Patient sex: M
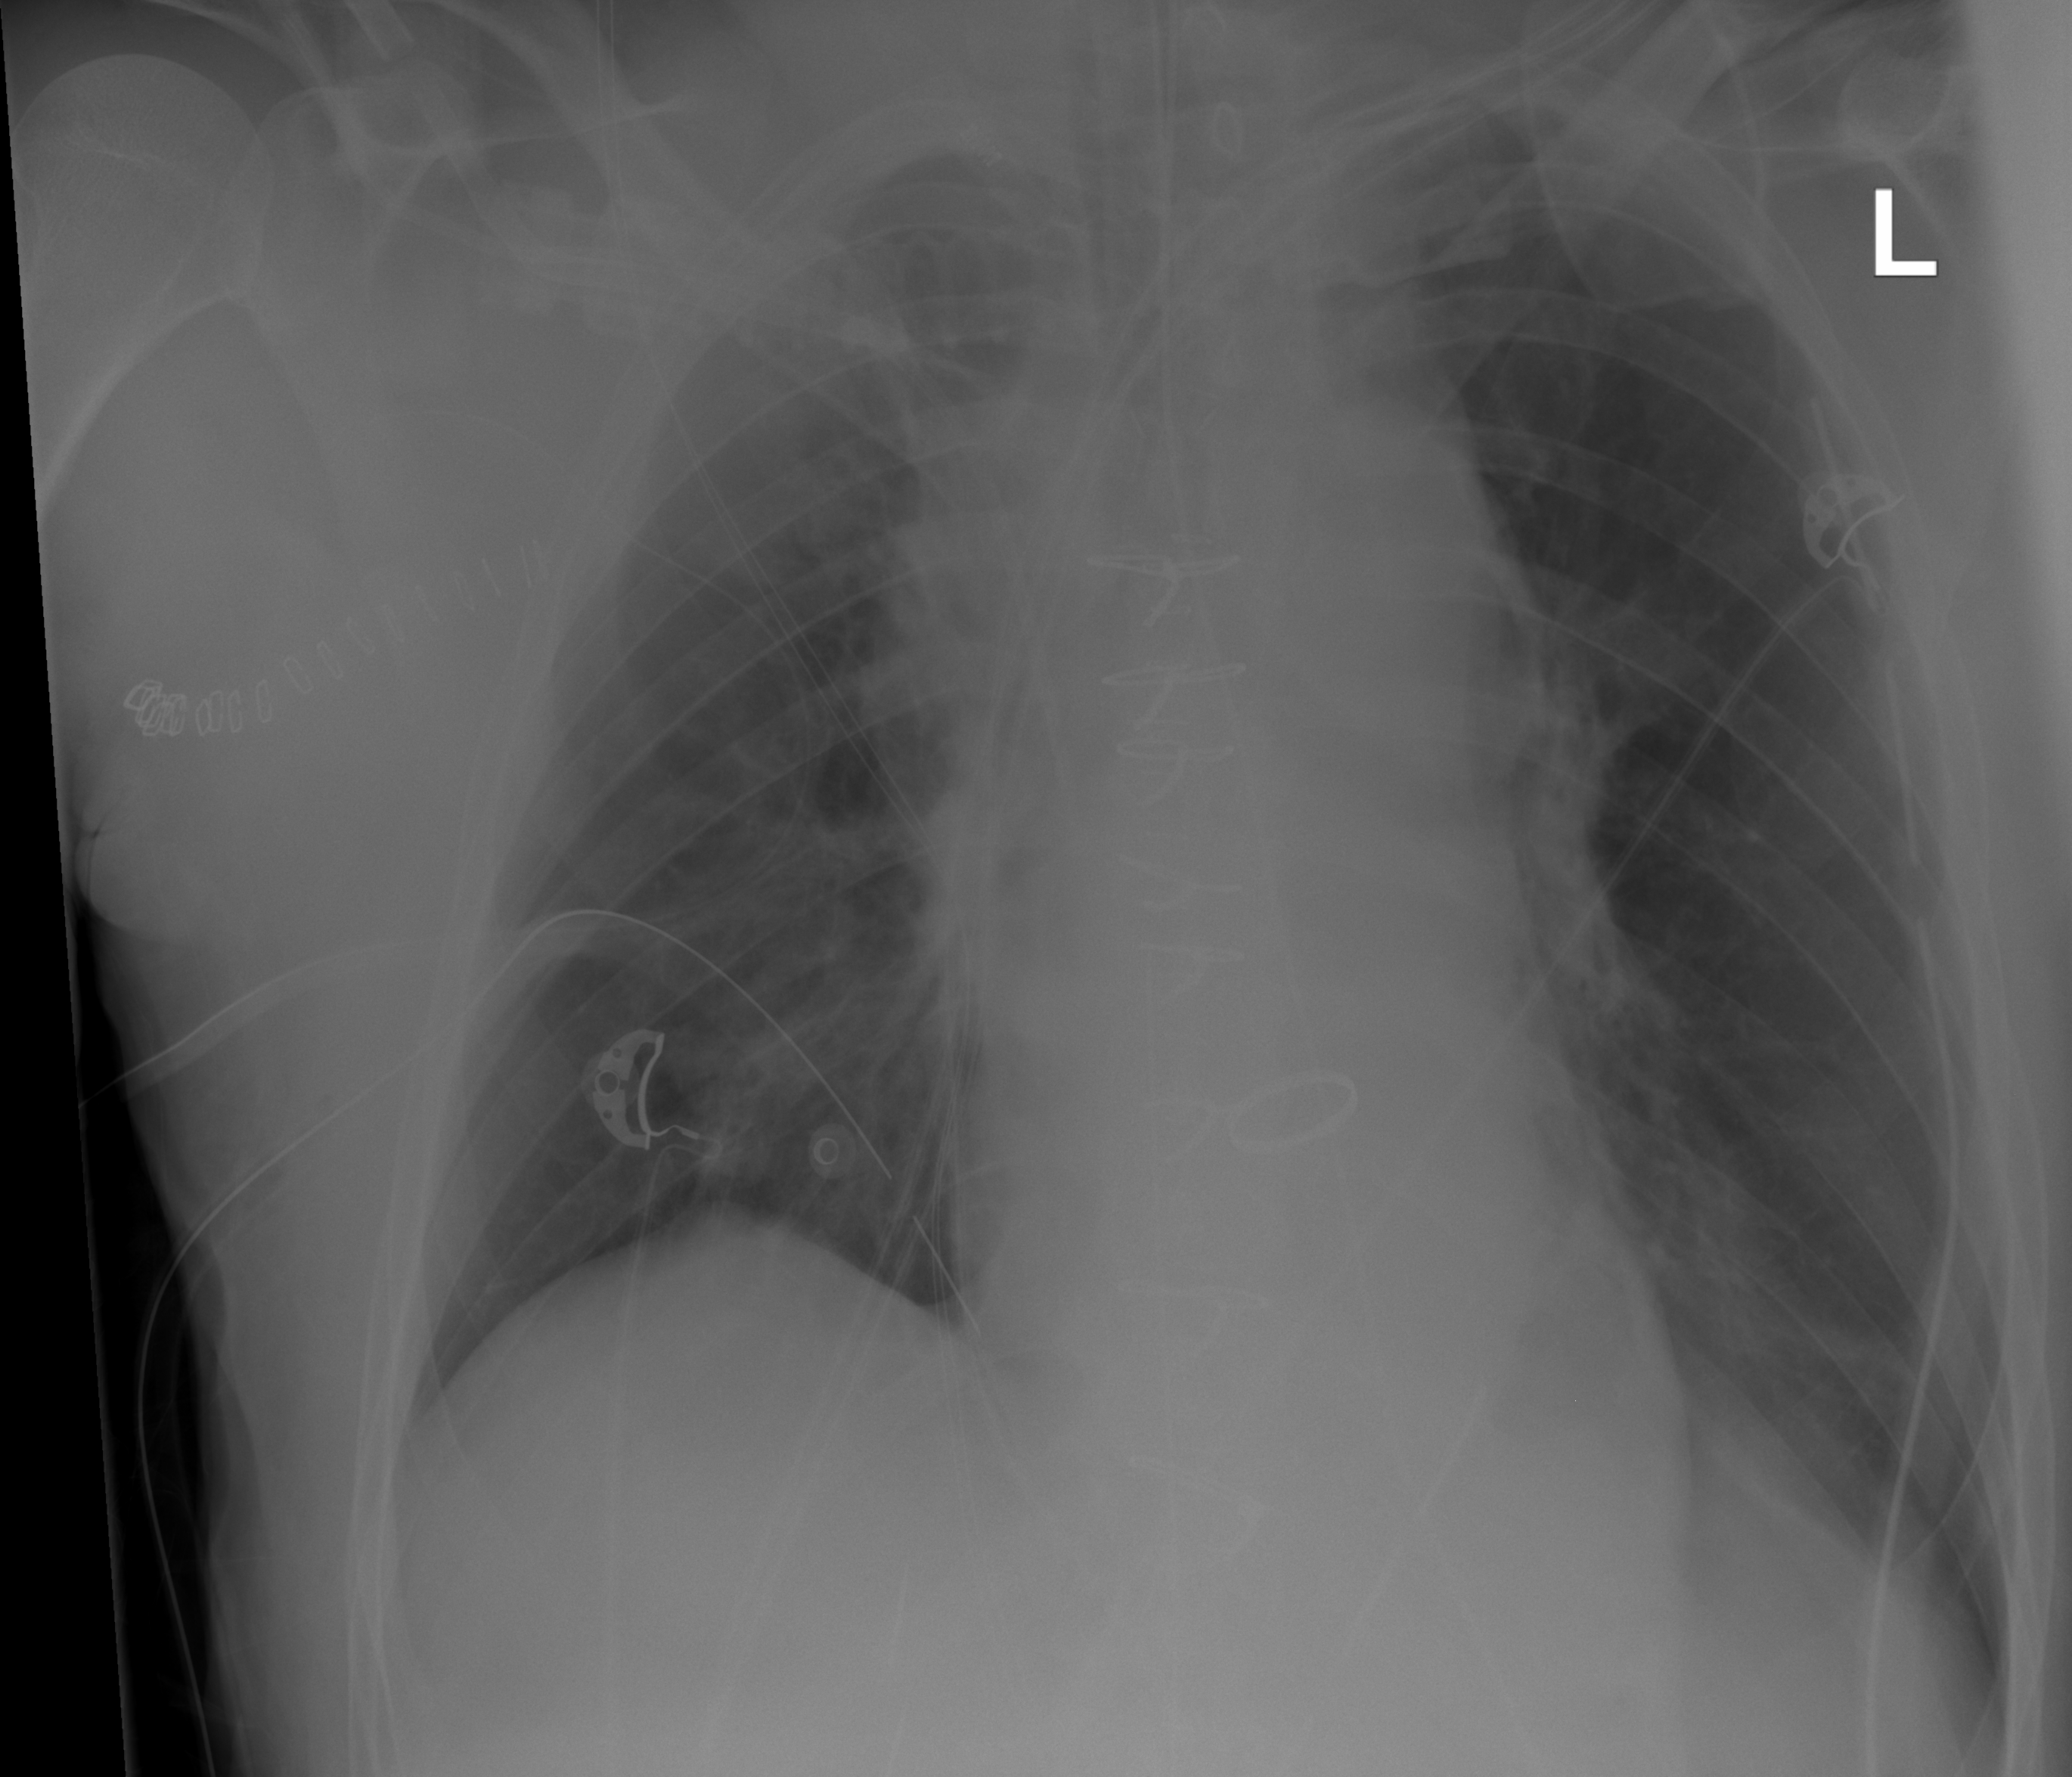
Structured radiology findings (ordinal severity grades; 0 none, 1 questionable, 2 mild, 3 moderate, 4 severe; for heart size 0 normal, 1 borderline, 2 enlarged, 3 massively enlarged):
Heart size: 0
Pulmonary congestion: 2
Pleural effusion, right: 1
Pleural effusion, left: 0
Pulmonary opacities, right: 1
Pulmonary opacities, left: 0
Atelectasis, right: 1
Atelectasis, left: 0